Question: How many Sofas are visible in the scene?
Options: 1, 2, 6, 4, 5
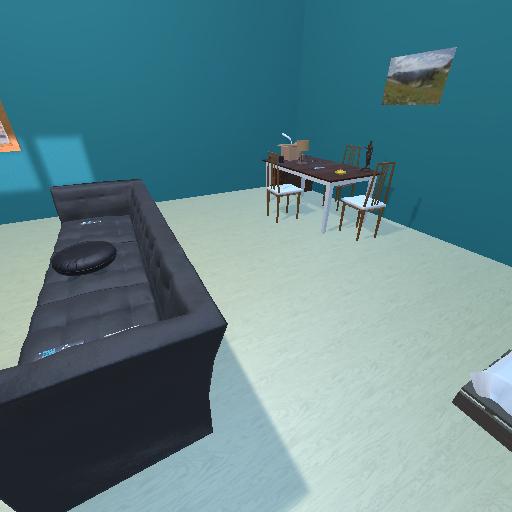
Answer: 1